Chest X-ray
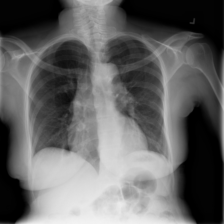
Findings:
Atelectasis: negative
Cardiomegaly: negative
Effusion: negative
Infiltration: negative
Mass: negative
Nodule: negative
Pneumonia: negative
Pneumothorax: negative
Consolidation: negative
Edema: negative
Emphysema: negative
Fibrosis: negative
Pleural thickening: negative
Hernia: negative